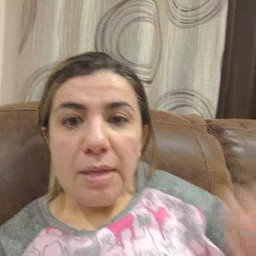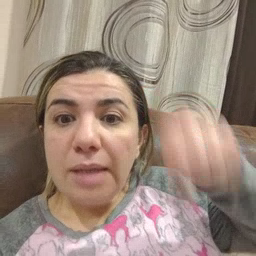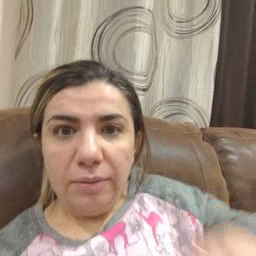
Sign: can